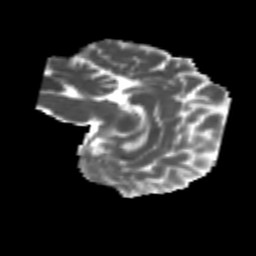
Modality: MD
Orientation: sagittal
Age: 21
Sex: female
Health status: healthy